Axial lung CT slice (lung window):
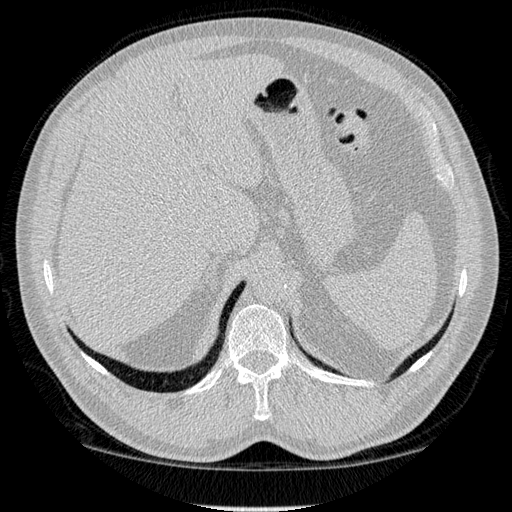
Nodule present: no